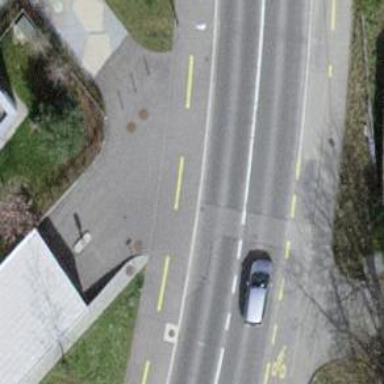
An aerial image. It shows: Asphalt sidewalk along cycleway.